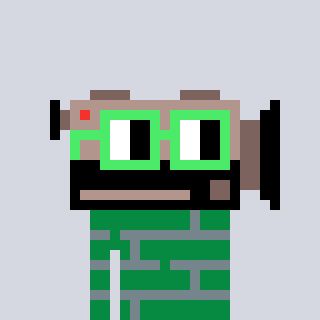
a pixel art character with square light green glasses, a camcorder-shaped head and a green-colored body on a cool background